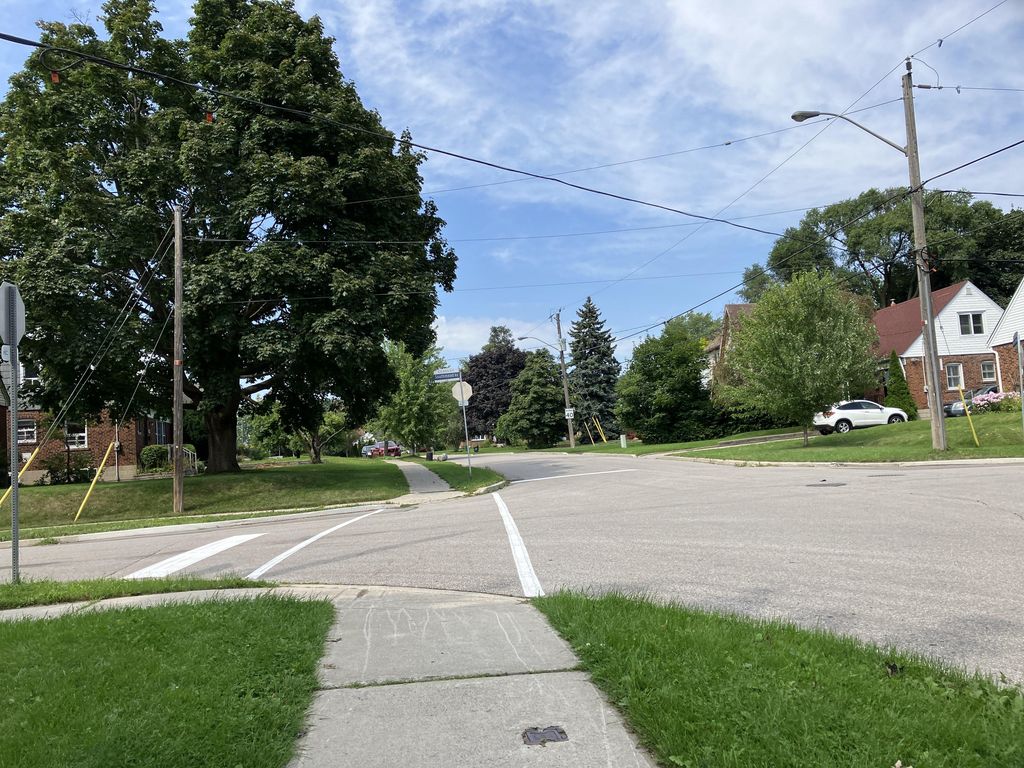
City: toronto